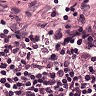
Metastatic tissue present: no